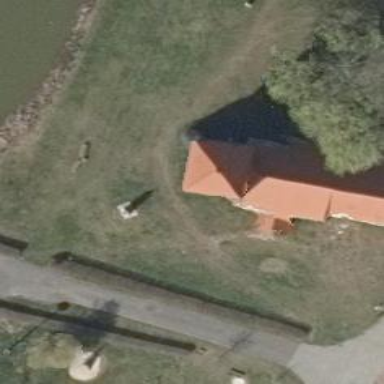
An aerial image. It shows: Church which is place of worship.